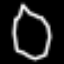
Label: octagon